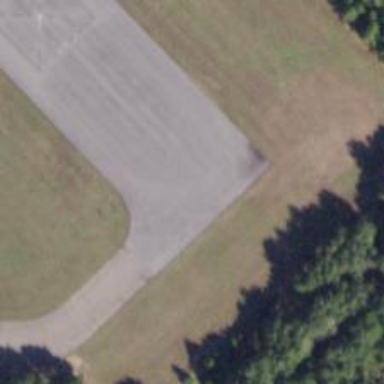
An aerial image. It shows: Asphalt runway at the airport.